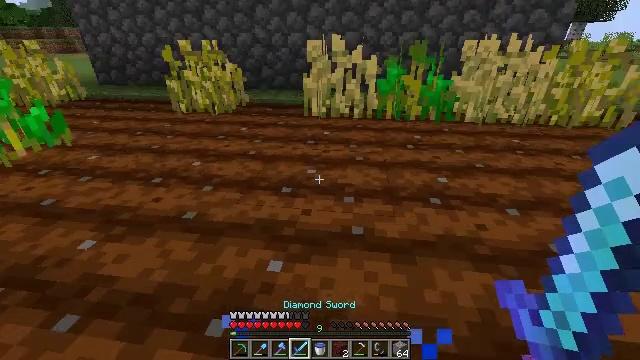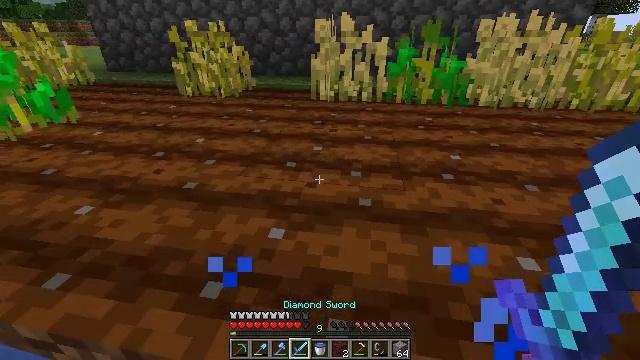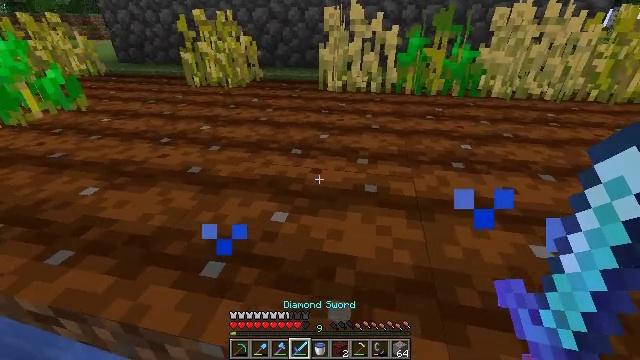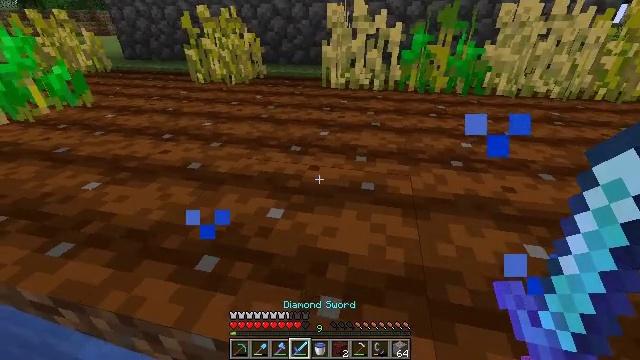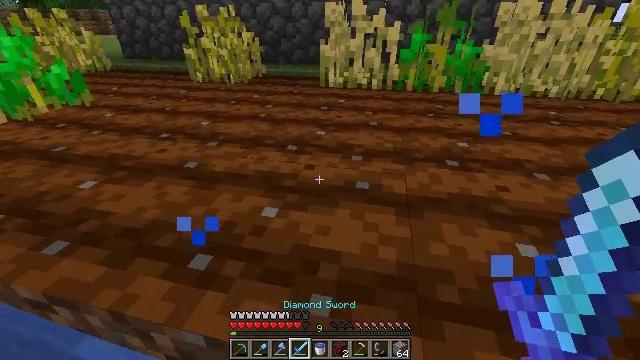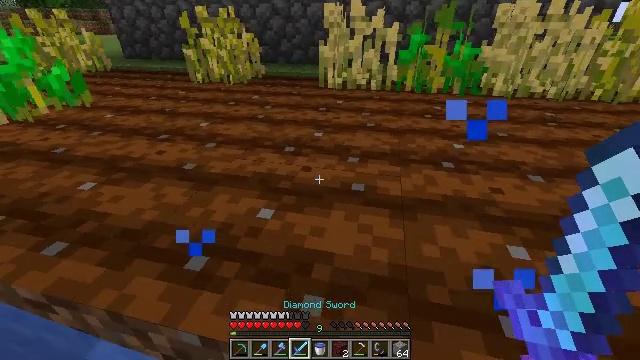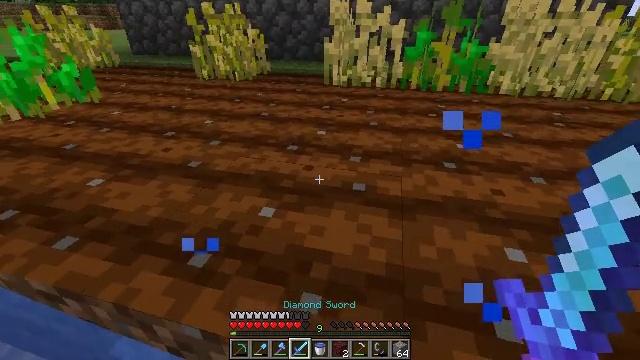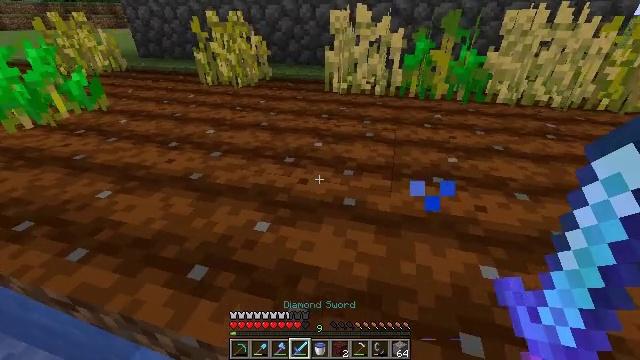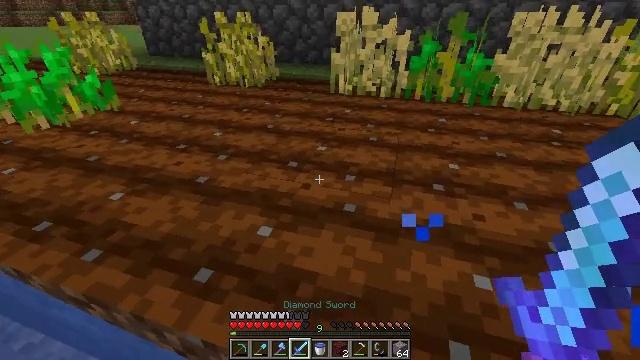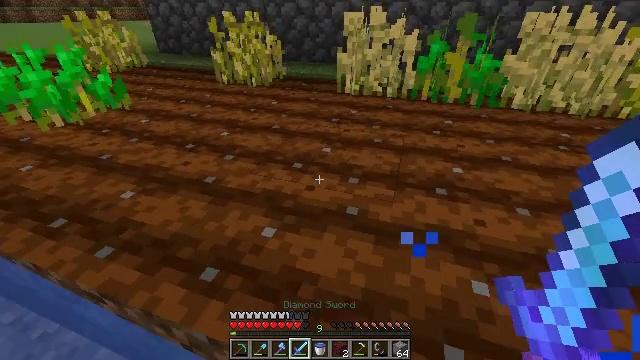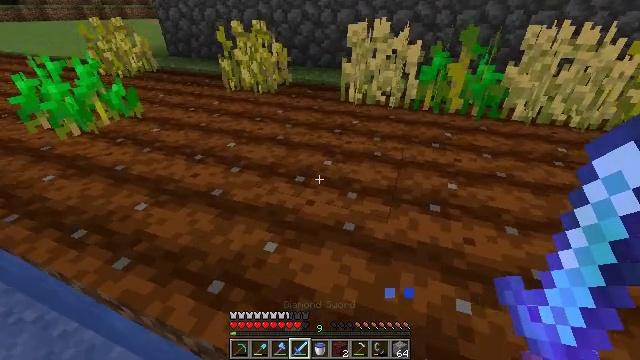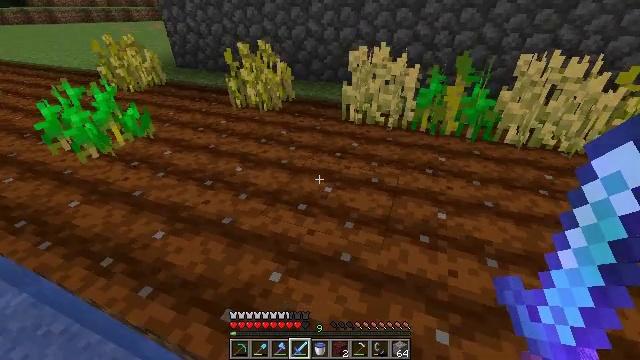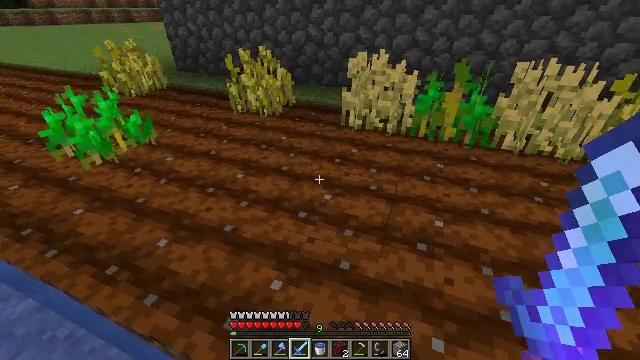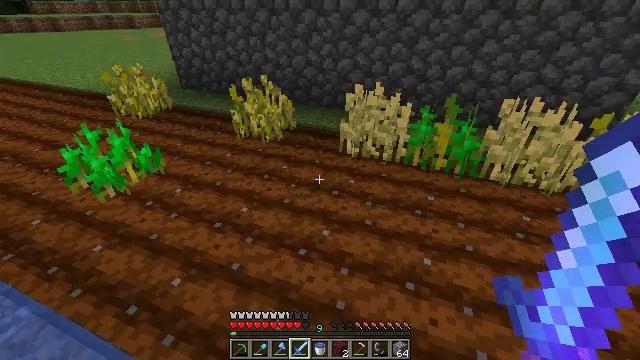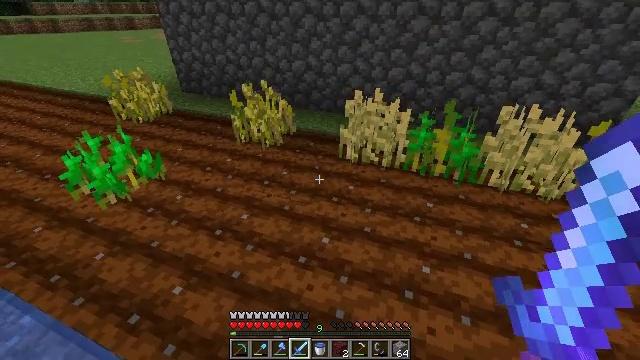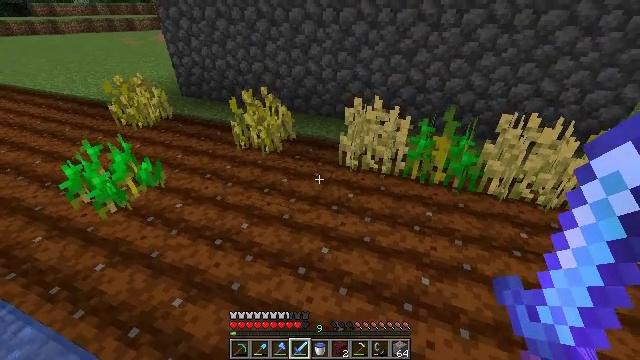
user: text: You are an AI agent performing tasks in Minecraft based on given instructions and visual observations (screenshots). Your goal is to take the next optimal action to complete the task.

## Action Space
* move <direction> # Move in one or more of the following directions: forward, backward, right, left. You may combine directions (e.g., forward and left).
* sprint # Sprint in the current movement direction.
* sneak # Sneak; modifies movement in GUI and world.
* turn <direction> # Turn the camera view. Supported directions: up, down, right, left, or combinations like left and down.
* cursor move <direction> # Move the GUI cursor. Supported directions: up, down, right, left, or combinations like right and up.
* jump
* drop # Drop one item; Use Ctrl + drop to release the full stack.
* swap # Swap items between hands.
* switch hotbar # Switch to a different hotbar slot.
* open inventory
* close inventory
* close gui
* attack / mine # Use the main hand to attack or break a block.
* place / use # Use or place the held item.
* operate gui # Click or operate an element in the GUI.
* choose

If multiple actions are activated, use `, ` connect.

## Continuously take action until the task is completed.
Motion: motion action
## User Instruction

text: Get wheat from the farmland.
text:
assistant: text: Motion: move forward, turn left
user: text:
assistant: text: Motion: move forward, turn left
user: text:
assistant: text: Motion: move forward, turn left
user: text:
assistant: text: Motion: move forward
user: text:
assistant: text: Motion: move forward, jump
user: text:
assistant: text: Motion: move forward, turn left, jump
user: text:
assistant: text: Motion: move forward, turn left, jump
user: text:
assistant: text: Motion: move forward, turn left, jump
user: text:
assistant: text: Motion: move forward, turn left, jump
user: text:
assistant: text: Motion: move forward, turn left
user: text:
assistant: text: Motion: move forward
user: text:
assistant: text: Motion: move forward
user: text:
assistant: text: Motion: move forward
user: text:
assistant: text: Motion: move forward
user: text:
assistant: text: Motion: move forward
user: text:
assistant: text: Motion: move forward, jump
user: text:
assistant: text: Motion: move forward, jump
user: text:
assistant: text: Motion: move forward, jump
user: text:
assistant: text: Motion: move forward
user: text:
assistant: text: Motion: move forward
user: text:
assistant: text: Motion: move forward, turn right
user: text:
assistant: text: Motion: move forward, turn right and down
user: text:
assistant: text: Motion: turn right and down
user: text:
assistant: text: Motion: turn right and down
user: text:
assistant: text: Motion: turn right and down
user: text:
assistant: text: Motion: turn right and down
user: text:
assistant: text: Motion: turn right and down
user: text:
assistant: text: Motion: turn right and down
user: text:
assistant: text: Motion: turn right and down
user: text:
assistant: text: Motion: no_op